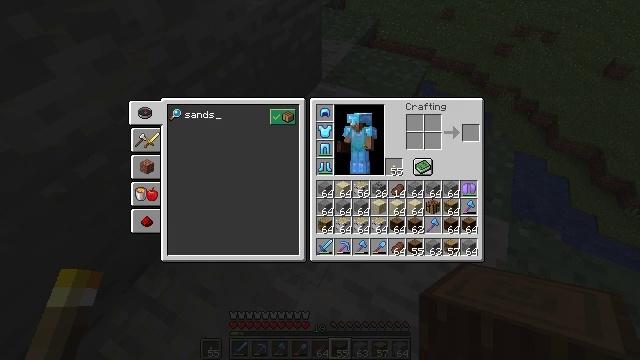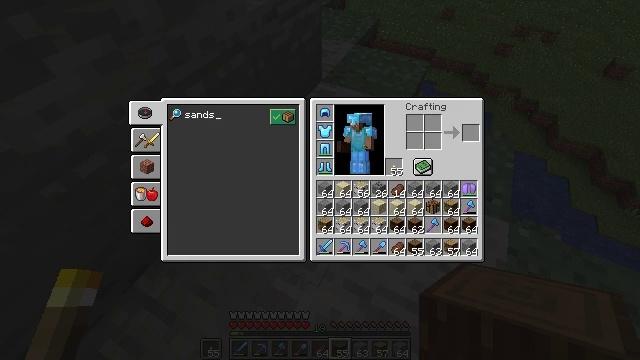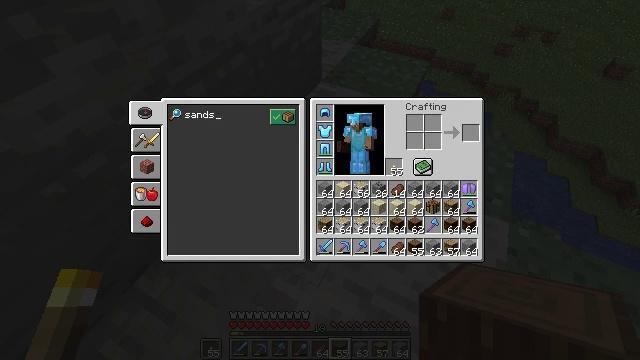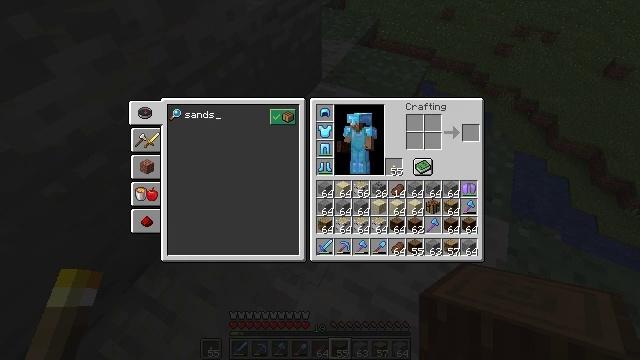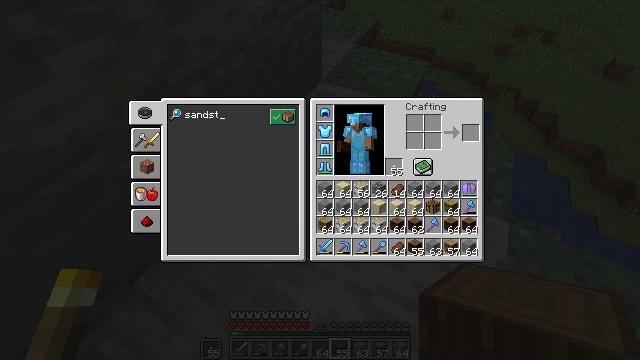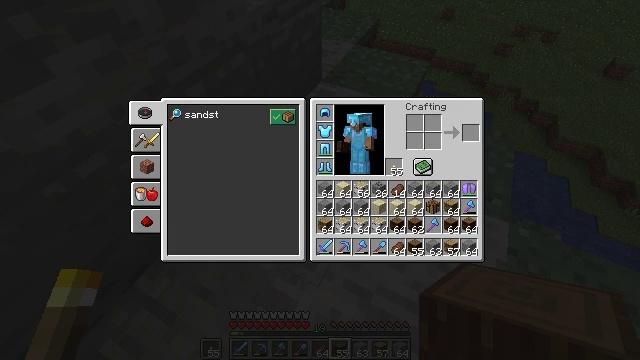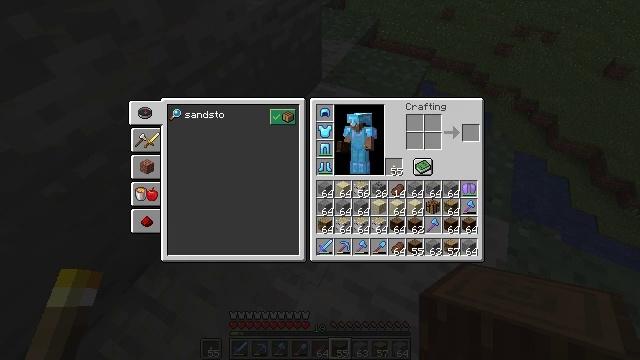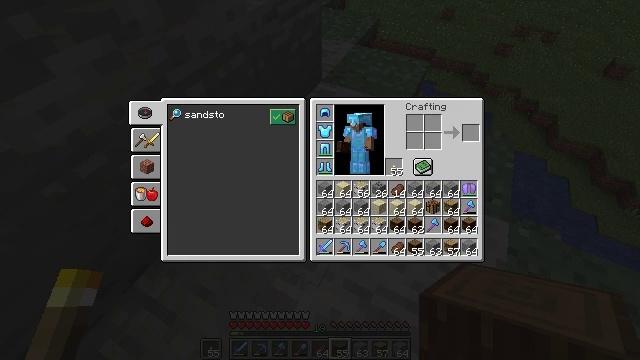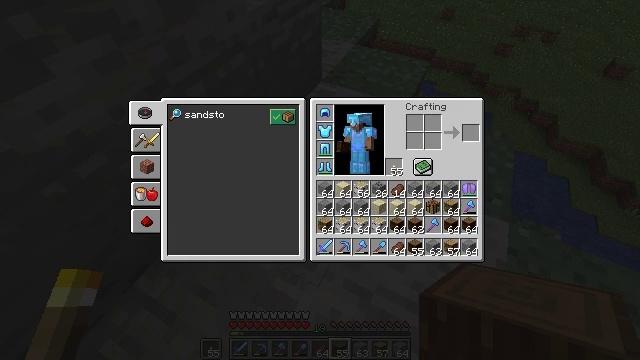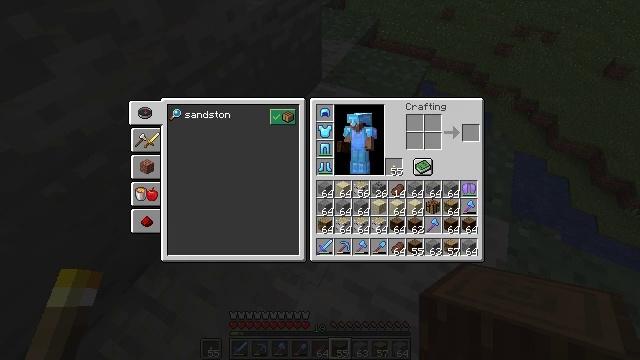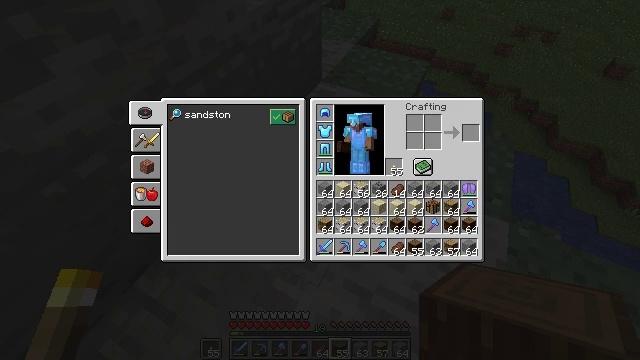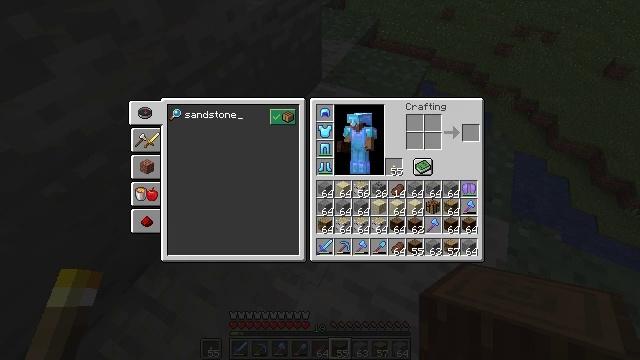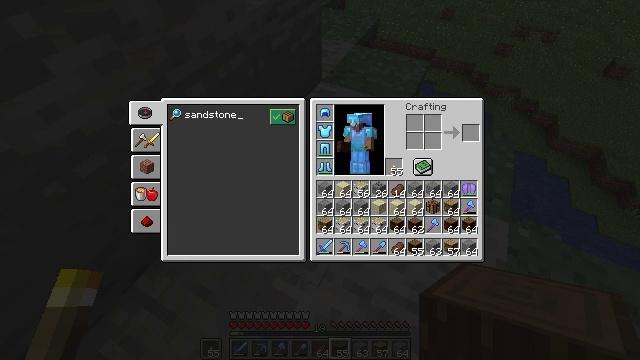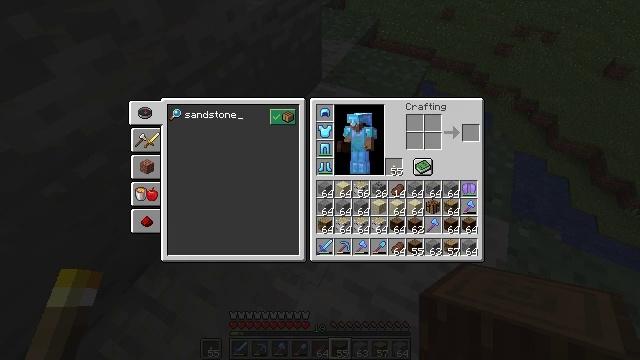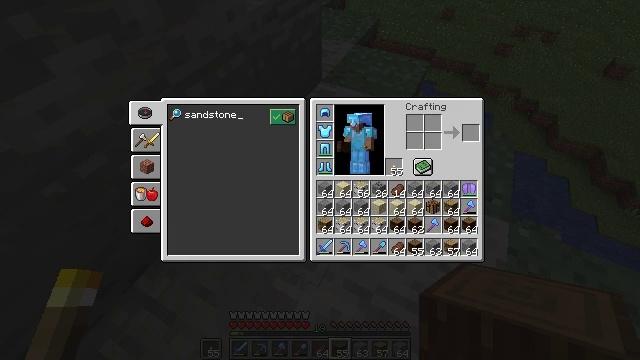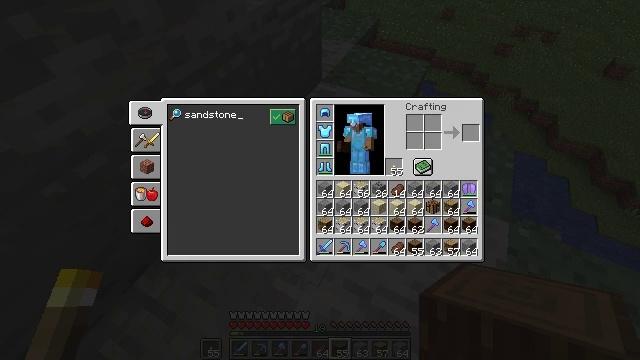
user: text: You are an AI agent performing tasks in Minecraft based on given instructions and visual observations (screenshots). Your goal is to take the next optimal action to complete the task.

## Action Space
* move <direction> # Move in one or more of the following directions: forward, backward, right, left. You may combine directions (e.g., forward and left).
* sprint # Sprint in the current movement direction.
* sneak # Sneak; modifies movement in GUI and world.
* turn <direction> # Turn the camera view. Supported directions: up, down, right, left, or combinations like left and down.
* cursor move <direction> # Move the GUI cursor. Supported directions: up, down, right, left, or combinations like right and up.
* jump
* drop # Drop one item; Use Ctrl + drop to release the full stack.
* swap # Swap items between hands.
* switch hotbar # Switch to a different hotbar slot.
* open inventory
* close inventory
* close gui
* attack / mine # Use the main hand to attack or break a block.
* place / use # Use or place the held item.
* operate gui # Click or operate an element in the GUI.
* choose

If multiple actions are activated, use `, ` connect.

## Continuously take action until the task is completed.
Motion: motion action
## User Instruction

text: Remove a stone from the inventory.
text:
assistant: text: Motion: move back
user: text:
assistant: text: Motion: no_op
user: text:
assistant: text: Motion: no_op
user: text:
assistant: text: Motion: no_op
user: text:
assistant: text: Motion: no_op
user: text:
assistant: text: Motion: no_op
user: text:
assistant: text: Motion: no_op
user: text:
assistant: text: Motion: no_op
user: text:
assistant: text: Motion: no_op
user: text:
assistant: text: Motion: no_op
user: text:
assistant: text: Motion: no_op
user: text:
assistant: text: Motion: no_op
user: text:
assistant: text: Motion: no_op
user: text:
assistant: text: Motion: no_op
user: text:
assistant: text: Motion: no_op
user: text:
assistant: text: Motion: no_op
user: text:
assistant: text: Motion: no_op
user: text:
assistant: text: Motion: no_op
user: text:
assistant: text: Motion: no_op
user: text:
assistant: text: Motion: no_op
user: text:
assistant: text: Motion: no_op
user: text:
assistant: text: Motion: no_op
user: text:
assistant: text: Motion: no_op
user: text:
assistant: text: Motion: no_op
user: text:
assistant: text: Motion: no_op
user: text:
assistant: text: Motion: no_op
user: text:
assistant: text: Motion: no_op
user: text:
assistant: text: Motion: no_op
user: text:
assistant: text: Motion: no_op
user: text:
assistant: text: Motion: no_op